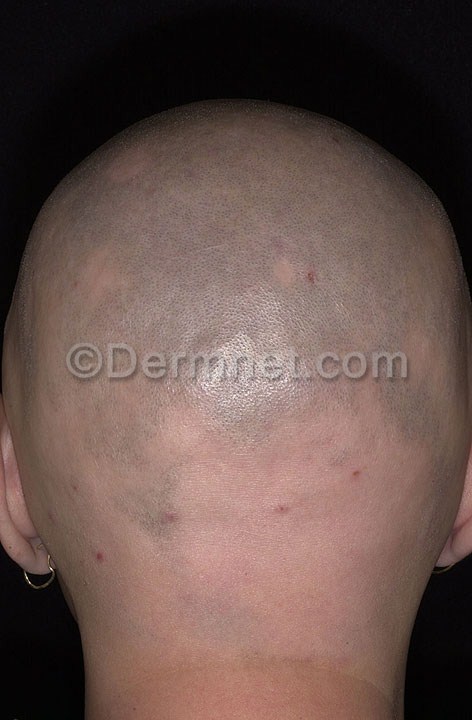
Disease: Nail Fungus and other Nail Disease